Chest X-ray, PA view. Patient: 62 years old, sex F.
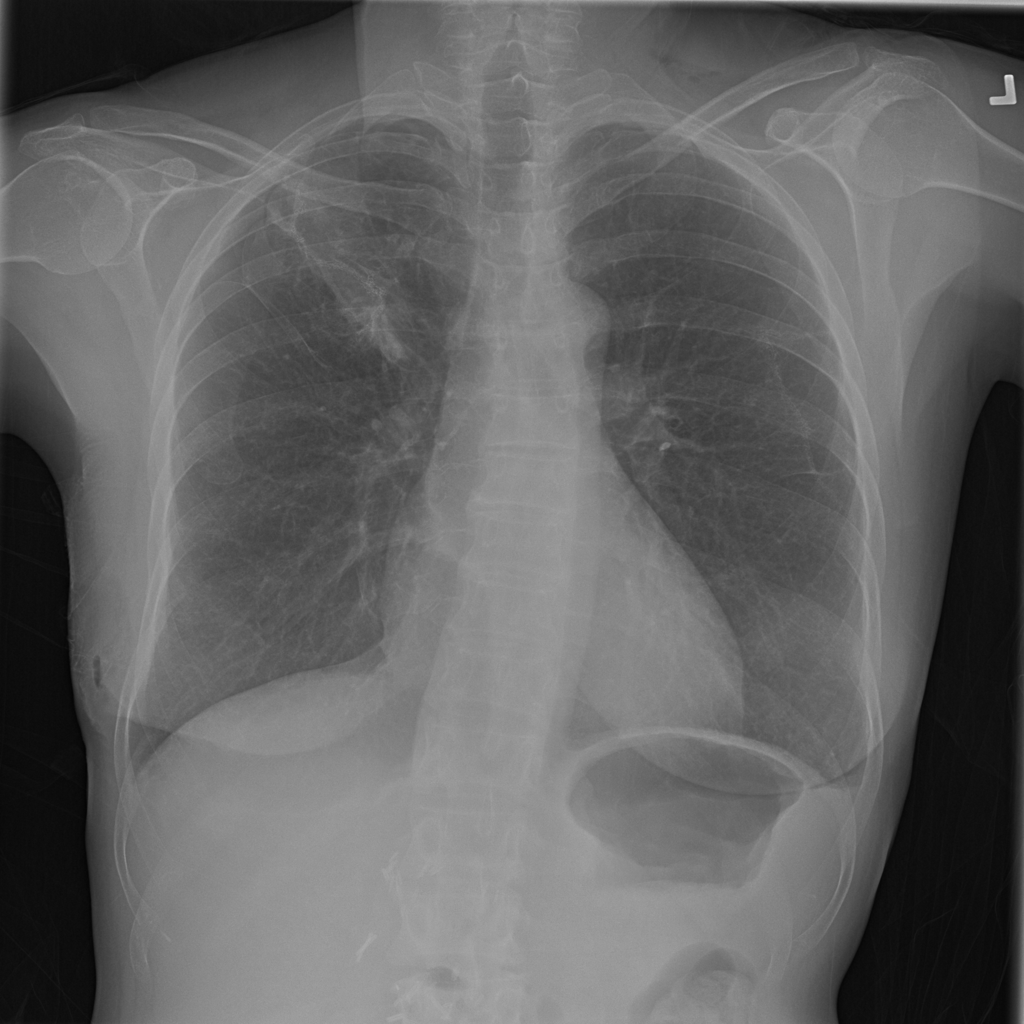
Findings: No Finding